Question: I checked here and all over the web and found a few solutions to this that I tried, including casting 'Now' as a 'CDate', but nothing works.
Using the VBA Editor w/ Excel 2010 on Win7.
Even the example code from the help section is throwing this error and the date used in the 'Month()' function is explicitely initialized in numeric form.
In both cases I tried using 'CDate()' on the 'month()' argument, it does not work. In my original code I also tried using 'Date' instead of 'Now', no effect either.
Here is my original code, which casts the error on the If condition:
'''
Function SetNextTaskNb()
Dim seqNb As String
seqNb = ThisWorkbook.Worksheets("Persistent").Range("A" & 1).Value
Dim Nbs() As String
Nbs = Split(seqNb, ".", 2)
Dim month, currentNb, nextNb As Integer
month = CInt(Nbs(0))
currentNb = CInt(Nbs(1))
If month(Now) = month Then
nextNb = currentNb + 1
Else
nextNb = 1
End If
ThisWorkbook.Worksheets("Persistent").Range("A" & 1).Value = currentMonth + "." + nextNb
ThisWorkbook.Worksheets("Sheet1").Range("A" & 1).Value = currentMonth + "." + nextNb
End Function
'''
Here is the example code from the VBA Editor Help section, which, copy-pasted with no modifications throws the same error on the first 'Debug.Print'. It won't even display it.
'''
Dim MyDate, MyMonth
MyDate = #2/12/1969# ' Assign a date.
Debug.Print "month is " & month(MyDate)
Debug.Print "rgMonth.Cells(i, j).Value is " & rgMonth.Cells(i, j).Value
MyMonth = month(CDate(MyDate)) ' MyMonth contains 2.
'''
I know I'm supposed to give the Month() function a date in numeric form, and that it returns an Integer. I tried everything I could think of.
Here is proof this is the code from the Help:

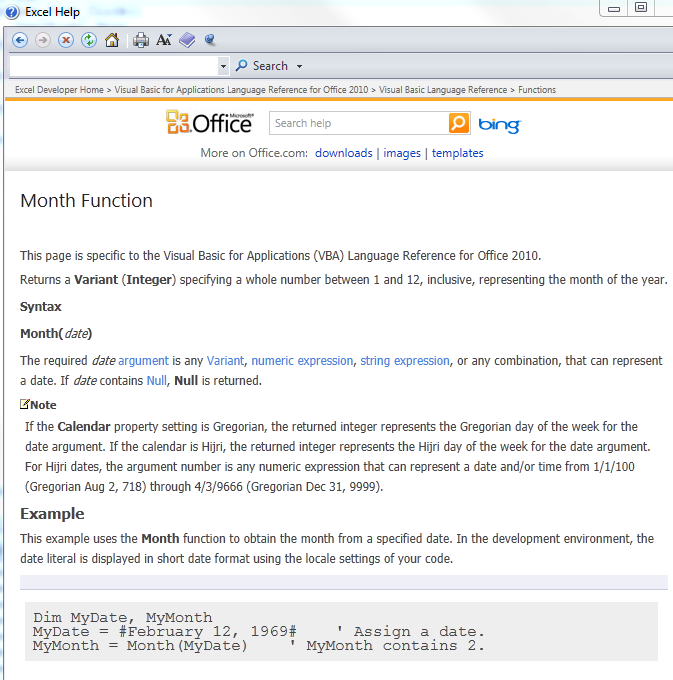
Answer: you are using as both the name of a function and the name of a variable................give the variable a different name.